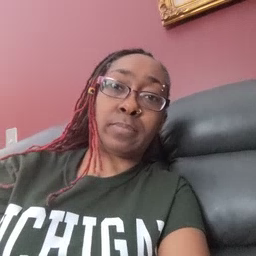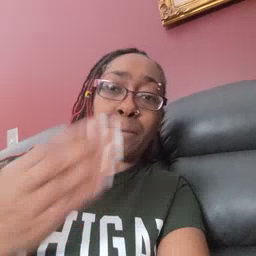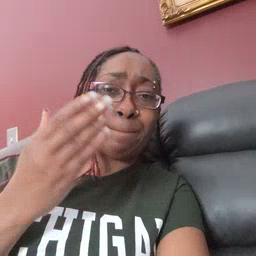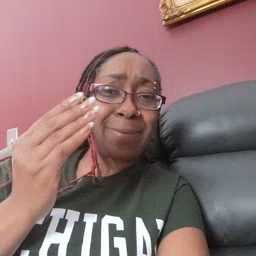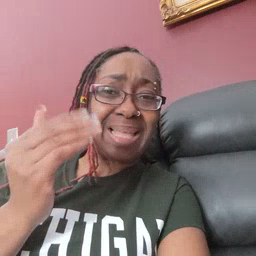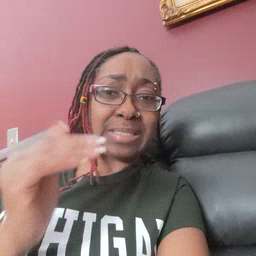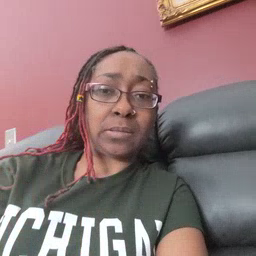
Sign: mitten